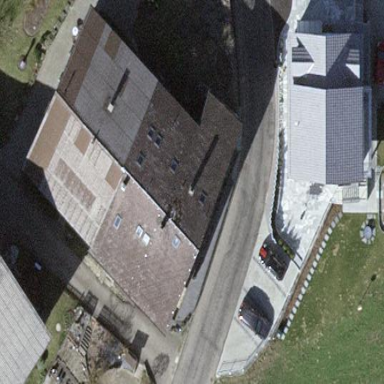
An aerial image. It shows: Terrace building.